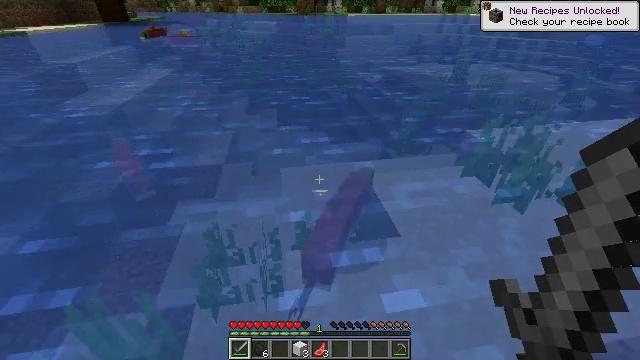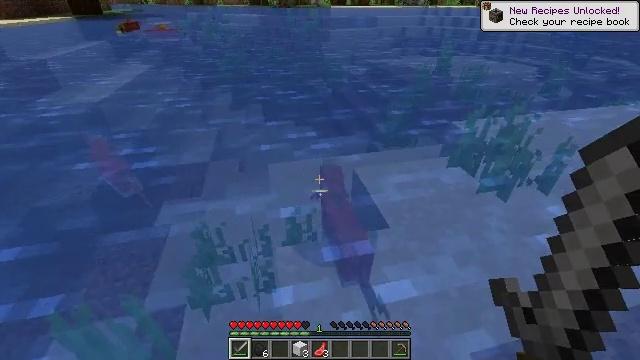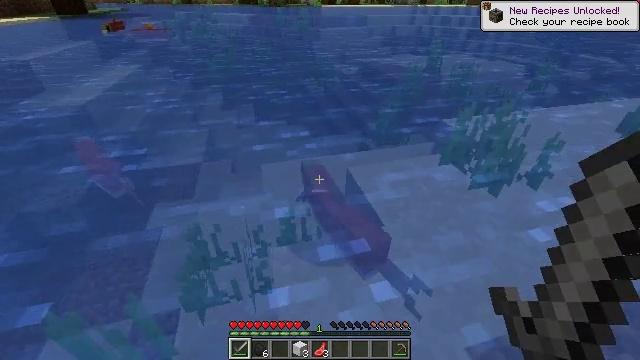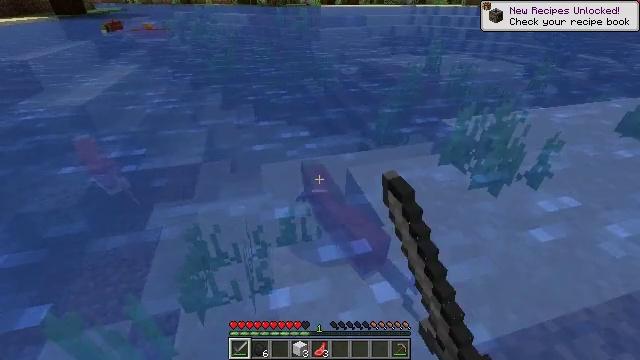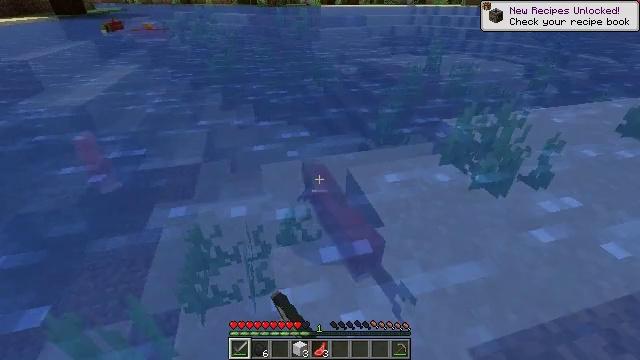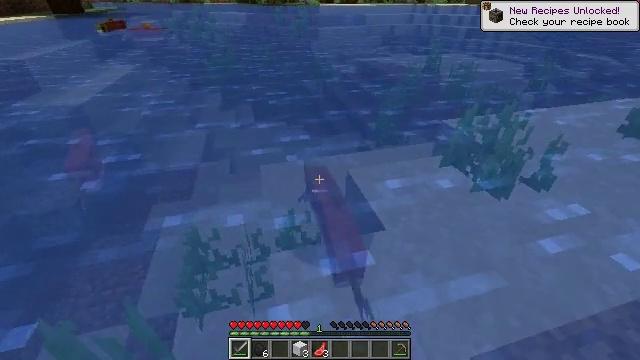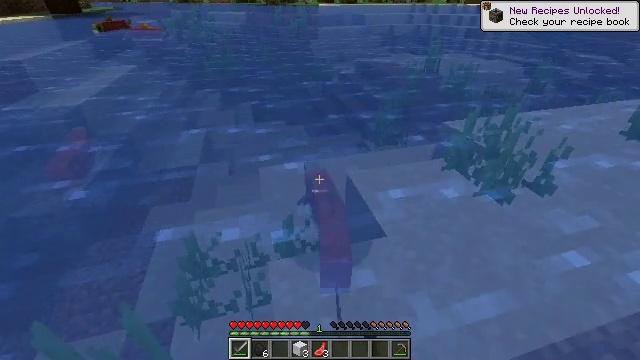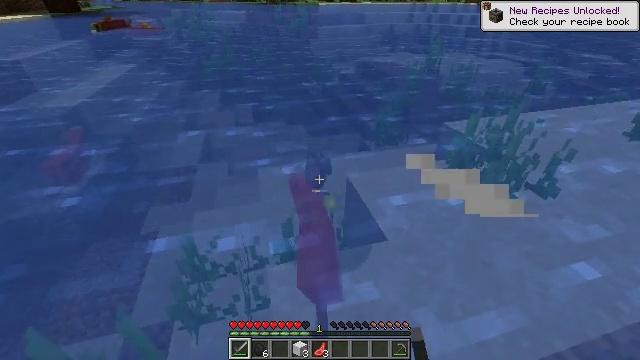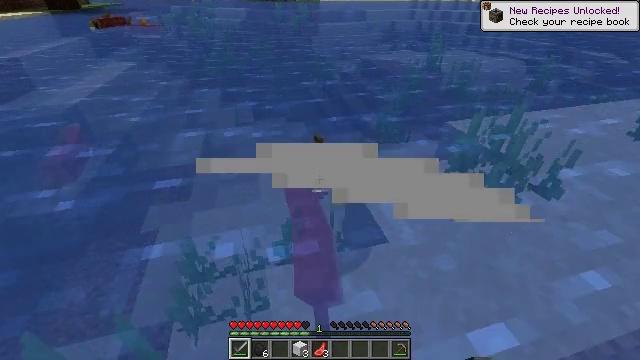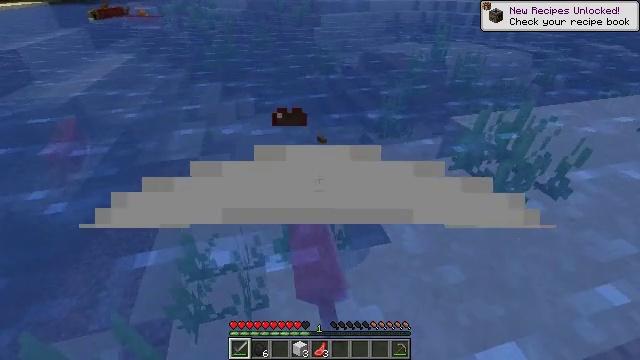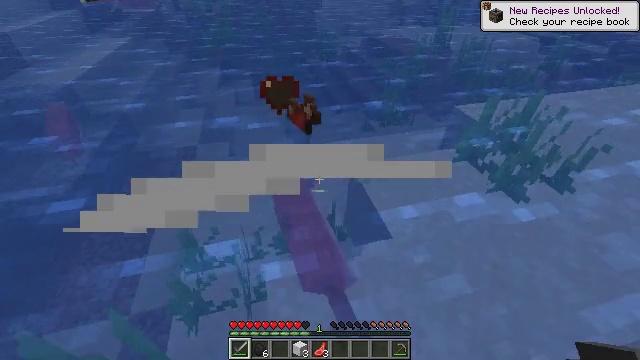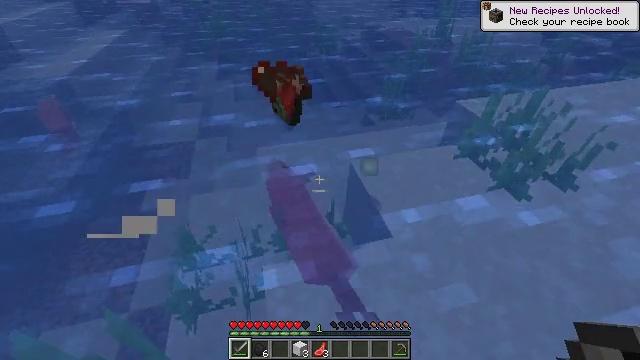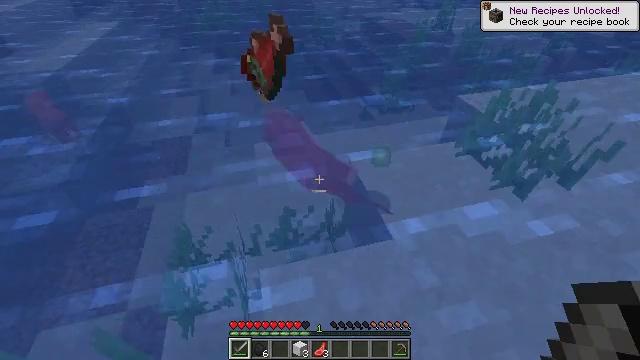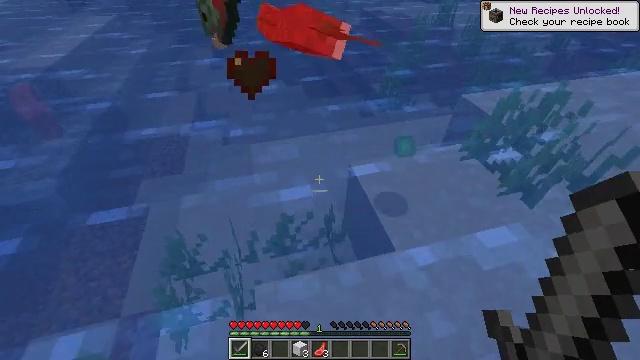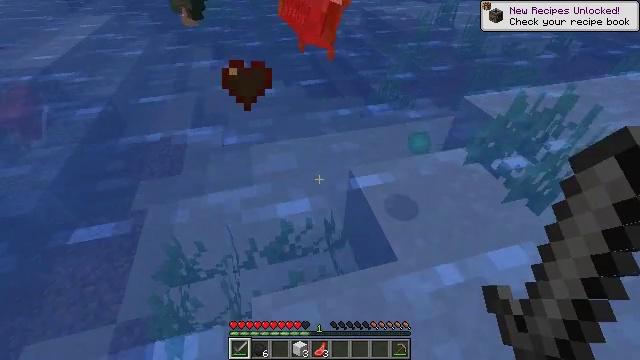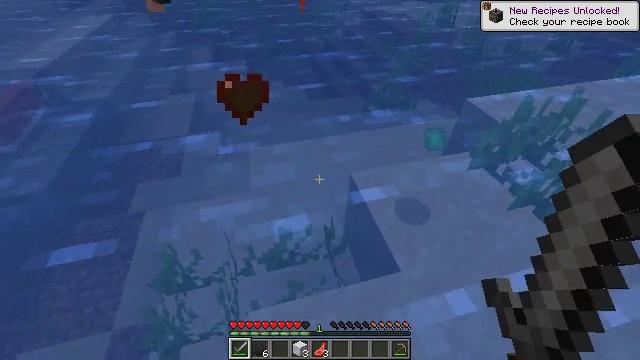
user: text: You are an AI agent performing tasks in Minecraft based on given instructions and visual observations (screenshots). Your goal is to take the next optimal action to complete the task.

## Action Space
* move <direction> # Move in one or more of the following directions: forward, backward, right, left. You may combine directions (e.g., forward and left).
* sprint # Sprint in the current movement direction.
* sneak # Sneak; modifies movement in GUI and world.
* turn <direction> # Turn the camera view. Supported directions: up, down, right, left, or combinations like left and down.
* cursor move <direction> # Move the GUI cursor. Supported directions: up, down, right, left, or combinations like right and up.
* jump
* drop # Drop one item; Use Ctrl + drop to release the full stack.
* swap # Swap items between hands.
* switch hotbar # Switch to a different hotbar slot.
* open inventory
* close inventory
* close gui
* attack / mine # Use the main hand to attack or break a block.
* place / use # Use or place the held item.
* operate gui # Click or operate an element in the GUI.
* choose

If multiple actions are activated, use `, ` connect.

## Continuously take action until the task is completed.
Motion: motion action
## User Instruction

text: Hunt fish.
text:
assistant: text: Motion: turn right and down
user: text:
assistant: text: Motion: turn right, attack / mine
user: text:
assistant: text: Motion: attack / mine
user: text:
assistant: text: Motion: move forward, attack / mine
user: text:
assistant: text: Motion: move forward
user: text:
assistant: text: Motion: move forward
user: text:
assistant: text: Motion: move forward
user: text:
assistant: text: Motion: move forward
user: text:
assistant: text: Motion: move forward, turn down
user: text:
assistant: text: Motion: move forward, turn down
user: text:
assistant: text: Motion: move forward, turn down
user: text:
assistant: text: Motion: move forward, turn down
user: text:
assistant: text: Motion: move forward, turn down
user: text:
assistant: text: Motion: move forward
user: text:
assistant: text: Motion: move forward
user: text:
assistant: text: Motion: move forward
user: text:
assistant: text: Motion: move forward
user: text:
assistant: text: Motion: move forward, turn left
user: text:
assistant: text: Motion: move forward, turn left and up
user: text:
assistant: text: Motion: move forward, turn left and up
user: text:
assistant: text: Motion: move forward, turn left and up
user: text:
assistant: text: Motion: move forward, turn left and up
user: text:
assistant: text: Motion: move forward, turn left and up
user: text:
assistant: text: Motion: move forward, turn left
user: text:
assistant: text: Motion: move forward, turn left and up
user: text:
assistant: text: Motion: move forward, turn left and up
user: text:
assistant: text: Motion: move forward, turn left and up
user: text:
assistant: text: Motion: move forward, turn left
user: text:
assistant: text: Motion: move forward, turn left
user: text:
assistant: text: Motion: move forward, turn left